Question: I'm making a system where a user can search through a library by specific fields.
I currently have a PHP document called that contains a drop down box, a text box, and a submit button. The user selects from the drop down box which field they want to search through (for example Author or Title), then enters their search criteria in the text box (for example "Tolkien" or "The Hobbit") and then clicks on the submit button which then loads . The text the user searches for and the field they are searching through are defined on as follows:
'''
$queryString = $_GET["userSearch"]; // get user's search string
$queryType = $_GET["searchType"]; // get user's search type
'''
What I would like to have is a different layout but the same functionality on the page.  The layout above the double blue line is the current layout. The layout below the double blue line is my desired layout.
Instead of choosing a field from the drop down box and clicking on Submit the user would enter their search criteria and then click on one of the fields. The button would act as the drop down selector AND the submit button at the same time.
Here is my code for the current layout:
'''
<form action="simpleSearch.php" method="get">
<select name="searchType">
<option value="all">All Fields</option>
<option value="author">Author</option>
<option value="title">Title</option>
<option value="subject">Subject</option>
</select>
<input type="text" name="userSearch">
<input type="submit">
</form>
'''
Any help at all would be really appreciated! Thanks!
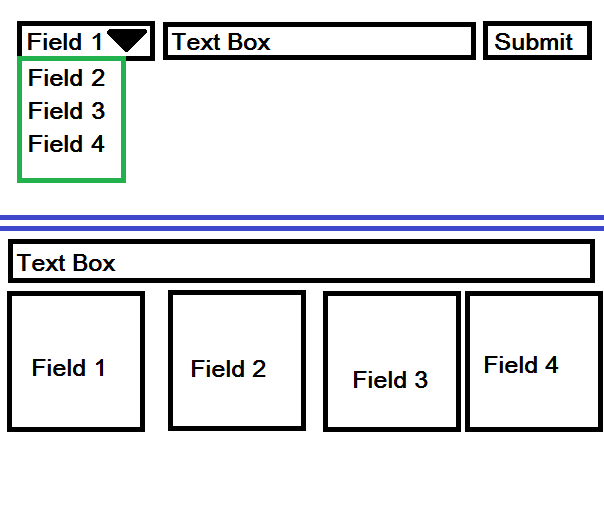
Answer: what about use:
'''
<form action='simpleSearch.php' method='get'>
<input type="text">
<input type="submit" value="all" name="userSearch">
<input type="submit" value="author" name="userSearch">
<input type="submit" value="title" name="userSearch">
<input type="submit" value="subject" name="userSearch">
</form>
'''
And in u can get value by '$_GET['userSearch']'
and dont forget to SQL inject danger ;)